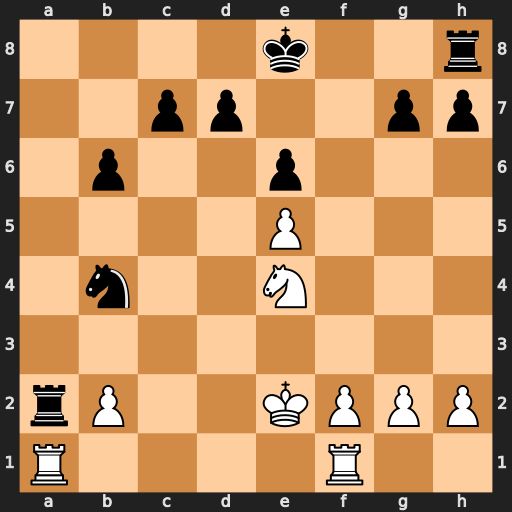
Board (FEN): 4k2r/2pp2pp/1p2p3/4P3/1n2N3/8/rP2KPPP/R4R2
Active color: w
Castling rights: k
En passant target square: -
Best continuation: Rxa2 Nxa2 Ra1 Rf8 Rxa2